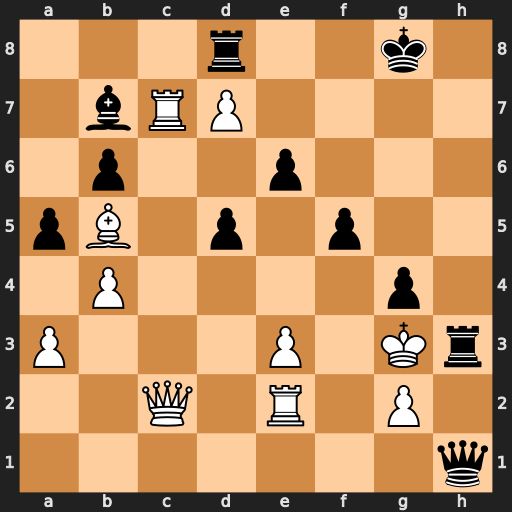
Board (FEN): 3r2k1/1bRP4/1p2p3/pB1p1p2/1P4p1/P3P1Kr/2Q1R1P1/7q
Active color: w
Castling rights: -
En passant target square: -
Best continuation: gxh3 d4 Rxb7